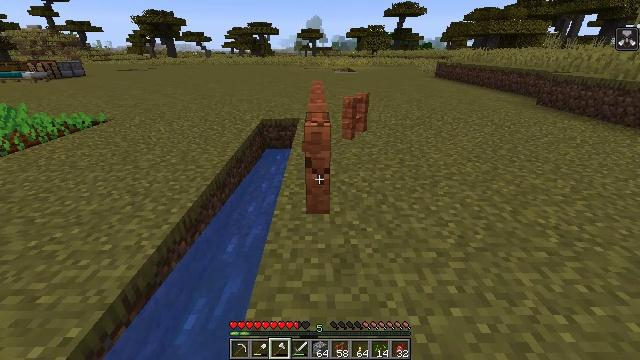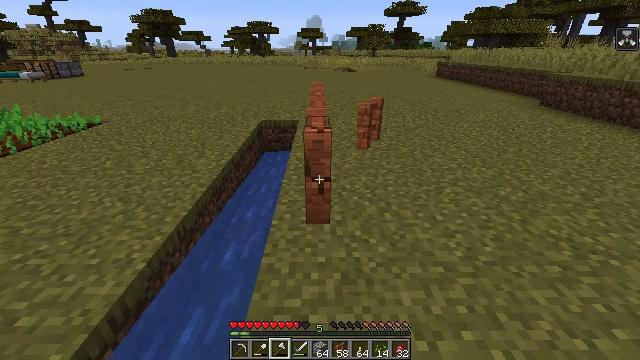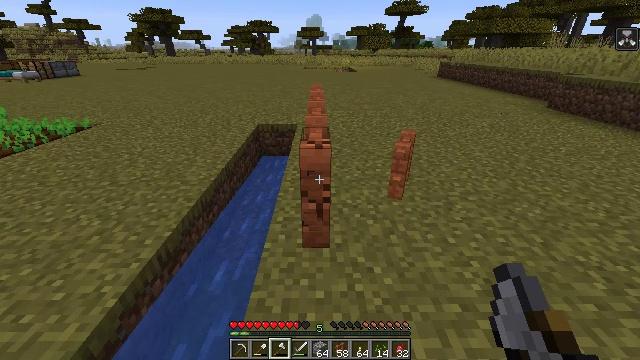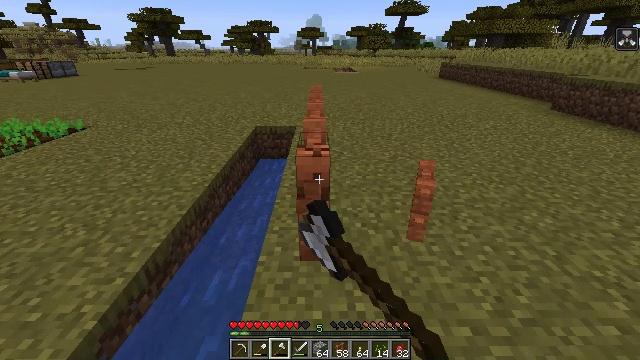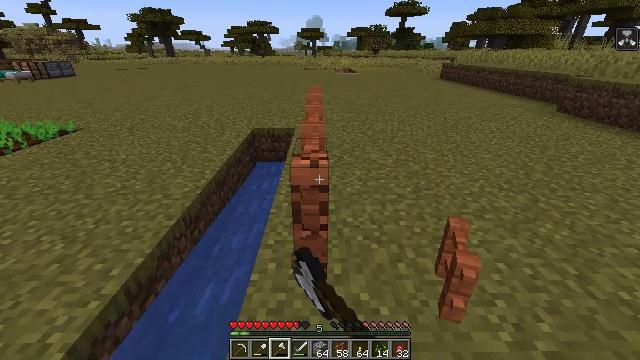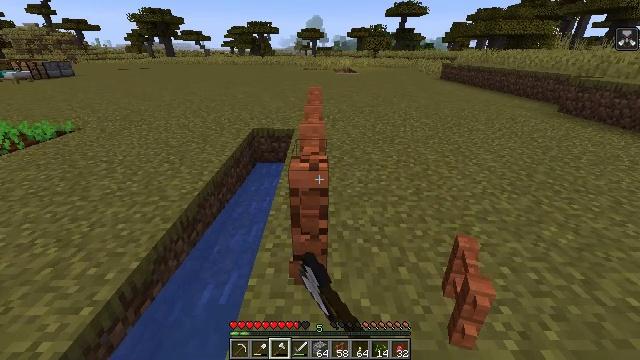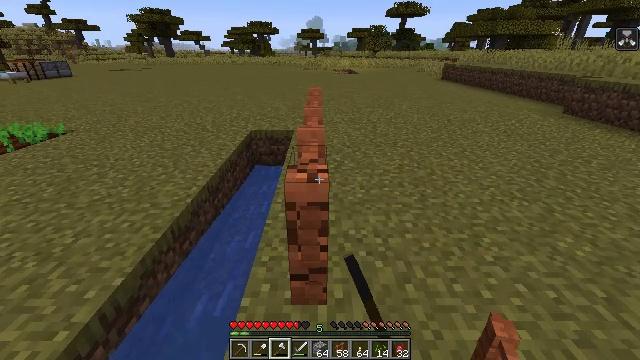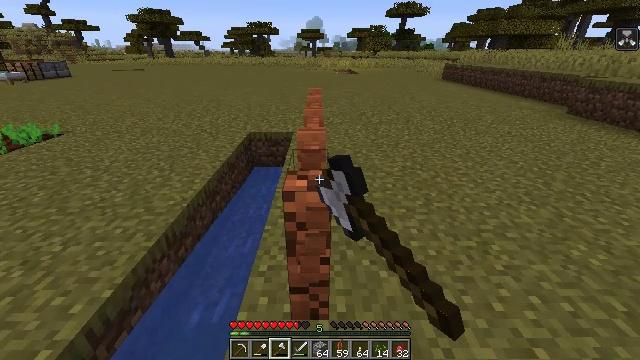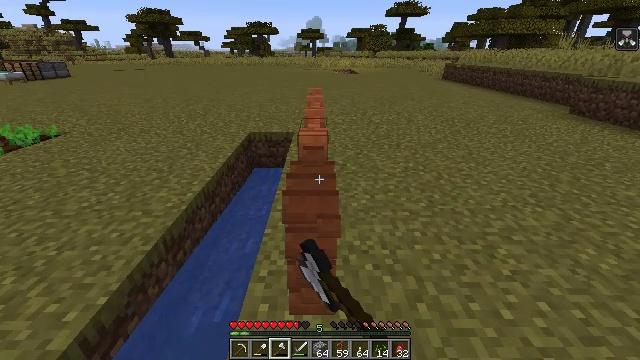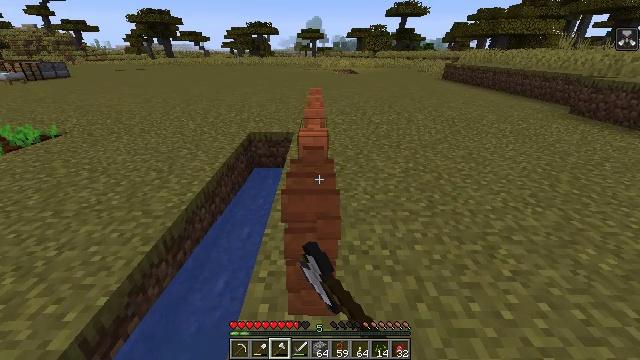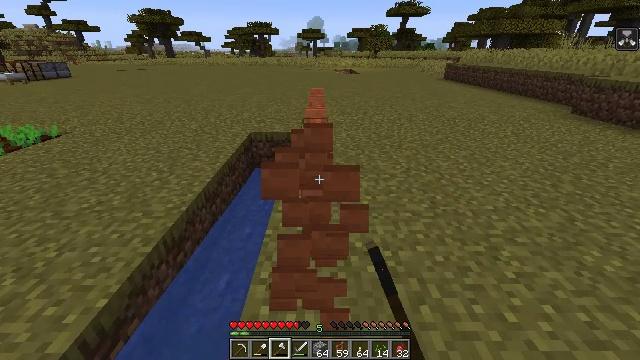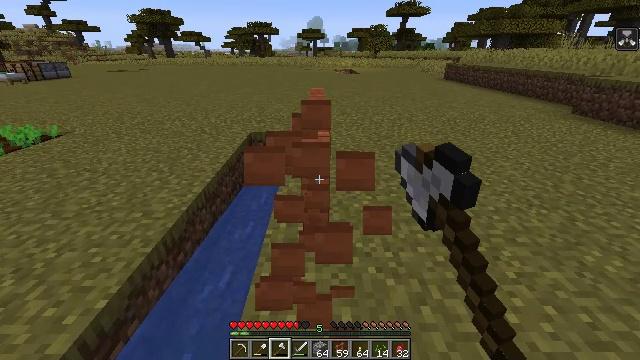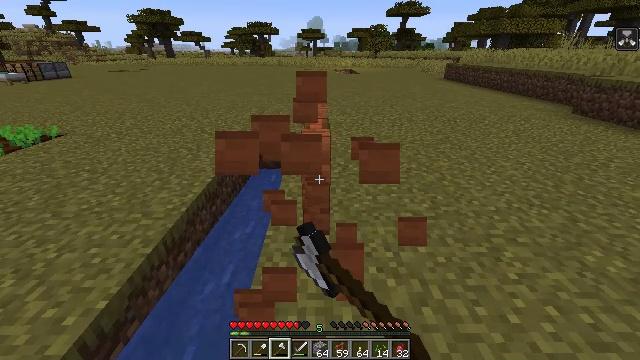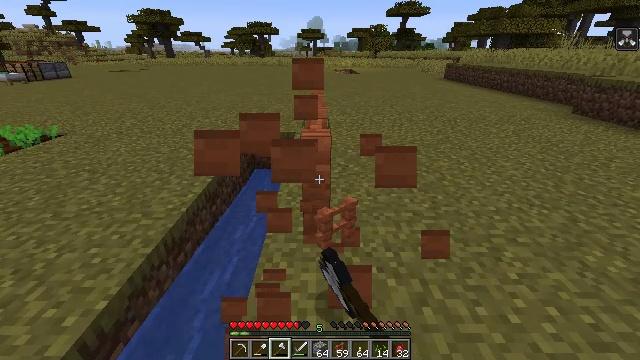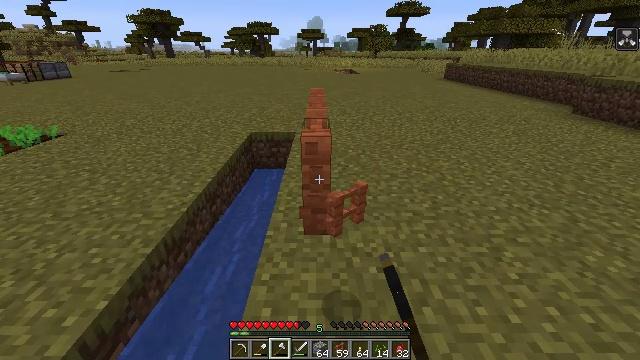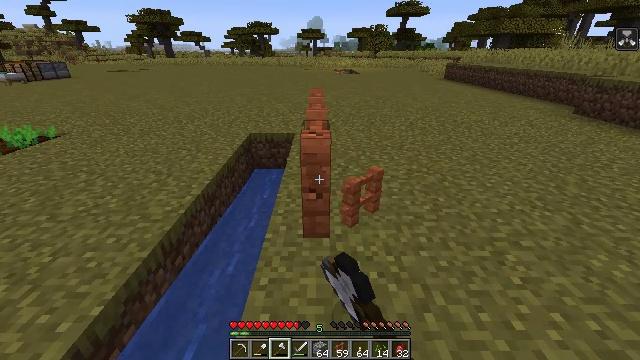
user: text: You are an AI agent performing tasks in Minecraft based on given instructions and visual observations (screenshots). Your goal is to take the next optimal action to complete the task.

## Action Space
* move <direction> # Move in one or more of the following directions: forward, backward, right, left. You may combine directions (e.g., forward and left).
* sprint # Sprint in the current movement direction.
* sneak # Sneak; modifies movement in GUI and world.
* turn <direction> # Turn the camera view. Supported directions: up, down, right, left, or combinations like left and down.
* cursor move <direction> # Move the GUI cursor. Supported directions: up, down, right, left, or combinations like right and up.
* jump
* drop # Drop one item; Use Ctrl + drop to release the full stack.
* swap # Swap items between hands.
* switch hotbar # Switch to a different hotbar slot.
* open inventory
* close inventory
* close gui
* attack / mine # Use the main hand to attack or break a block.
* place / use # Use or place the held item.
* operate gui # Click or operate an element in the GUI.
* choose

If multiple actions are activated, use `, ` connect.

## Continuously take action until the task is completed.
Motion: motion action
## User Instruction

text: Mine the acacia fence.
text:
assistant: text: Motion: move forward, attack / mine
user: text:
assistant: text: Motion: move forward, attack / mine
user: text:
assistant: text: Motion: move forward, attack / mine
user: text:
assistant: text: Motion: move forward, attack / mine
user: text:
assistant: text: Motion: move forward, attack / mine
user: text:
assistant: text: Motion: attack / mine
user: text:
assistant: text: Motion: attack / mine
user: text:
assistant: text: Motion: attack / mine
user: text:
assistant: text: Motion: attack / mine
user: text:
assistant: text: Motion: attack / mine
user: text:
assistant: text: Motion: attack / mine
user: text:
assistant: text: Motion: attack / mine
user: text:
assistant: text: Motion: attack / mine
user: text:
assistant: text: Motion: attack / mine
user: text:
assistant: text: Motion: move forward, attack / mine
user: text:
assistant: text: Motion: move forward, attack / mine
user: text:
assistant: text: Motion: move forward, attack / mine
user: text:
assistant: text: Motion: move forward, attack / mine
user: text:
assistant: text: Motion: move forward, attack / mine
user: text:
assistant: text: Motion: move forward, attack / mine
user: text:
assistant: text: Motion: attack / mine
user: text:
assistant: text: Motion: attack / mine
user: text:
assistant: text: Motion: attack / mine
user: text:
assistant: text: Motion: attack / mine
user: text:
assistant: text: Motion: attack / mine
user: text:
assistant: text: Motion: attack / mine
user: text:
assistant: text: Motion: attack / mine
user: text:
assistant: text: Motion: attack / mine
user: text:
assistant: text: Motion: attack / mine
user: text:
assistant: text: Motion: attack / mine